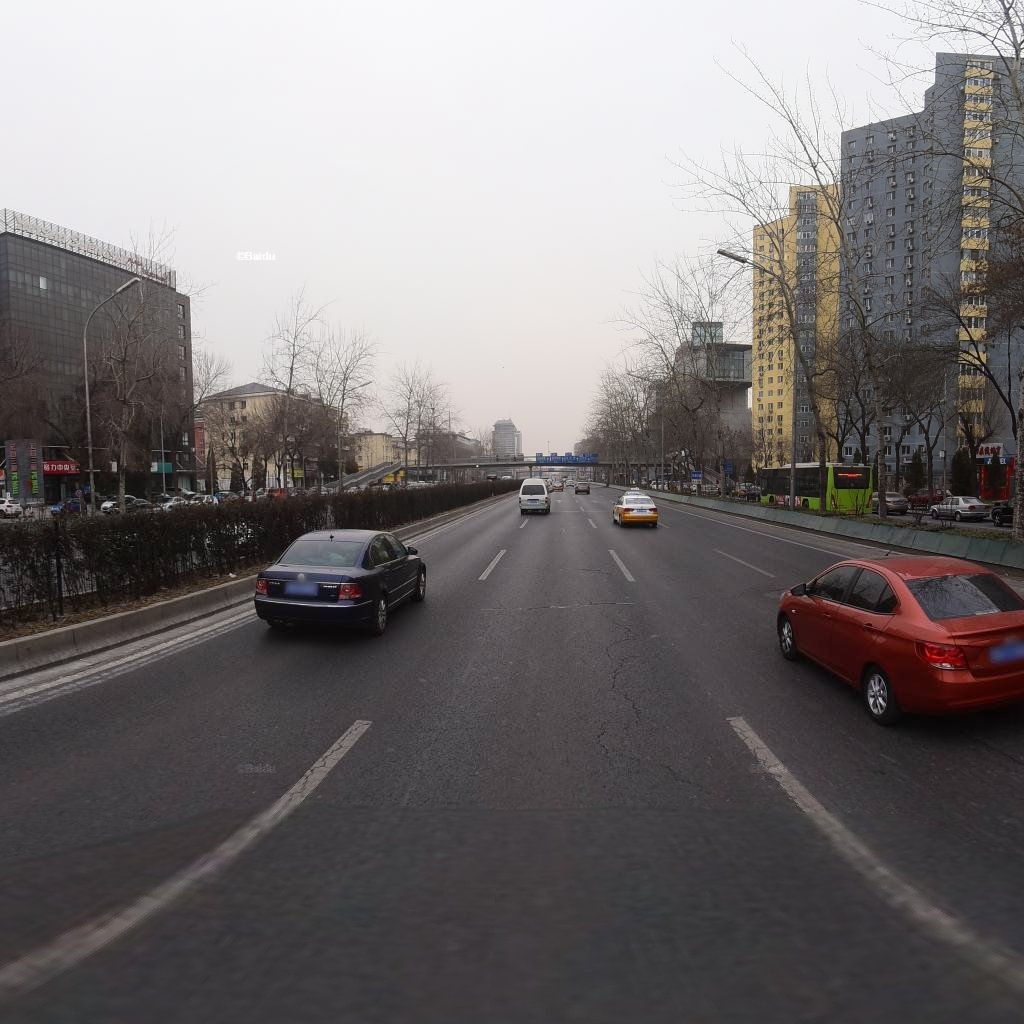
Region: Xicheng
Road damage annotations: longitudinal patch, longitudinal crack, transverse patch